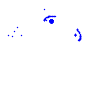
Particle: electron